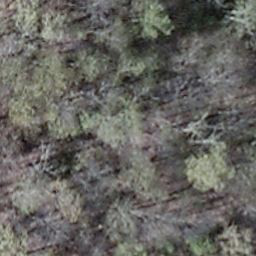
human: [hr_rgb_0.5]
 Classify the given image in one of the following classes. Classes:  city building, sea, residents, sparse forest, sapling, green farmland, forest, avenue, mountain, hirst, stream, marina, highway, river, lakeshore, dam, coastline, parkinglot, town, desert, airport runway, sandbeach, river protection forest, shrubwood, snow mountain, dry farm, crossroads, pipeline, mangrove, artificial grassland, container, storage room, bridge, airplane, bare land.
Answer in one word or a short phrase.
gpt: shrubwood